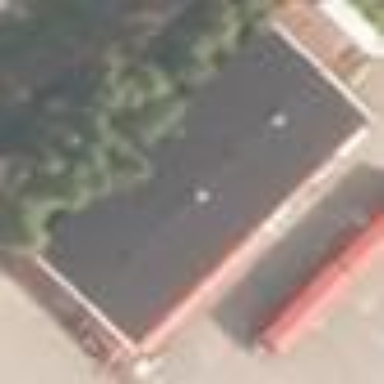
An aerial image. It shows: Commercial building.